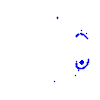
Particle: pion